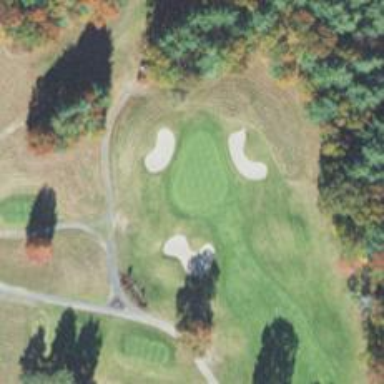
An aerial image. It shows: View of golf hole.